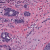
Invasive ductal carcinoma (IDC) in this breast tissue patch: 1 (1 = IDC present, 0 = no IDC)